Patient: sex M, age 65
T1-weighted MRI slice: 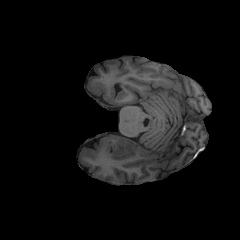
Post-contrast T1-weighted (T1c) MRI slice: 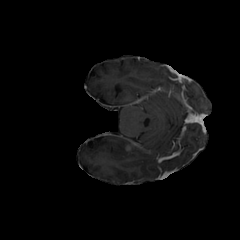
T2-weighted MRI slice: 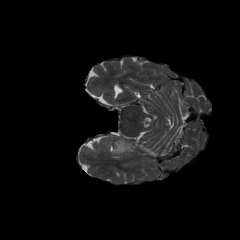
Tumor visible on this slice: yes
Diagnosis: Glioblastoma, IDH-wildtype
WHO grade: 4